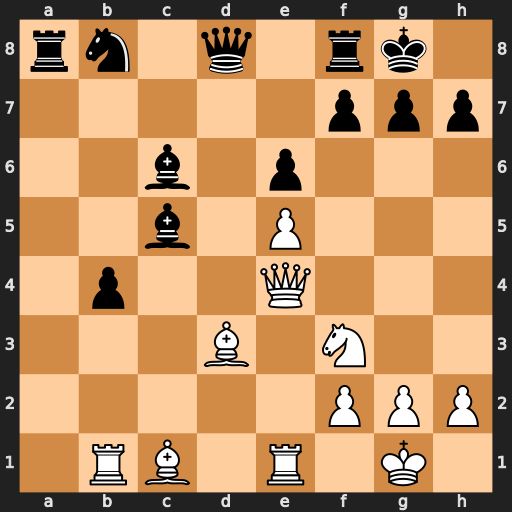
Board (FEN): rn1q1rk1/5ppp/2b1p3/2b1P3/1p2Q3/3B1N2/5PPP/1RB1R1K1
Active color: w
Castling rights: -
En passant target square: -
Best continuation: Qxh7#